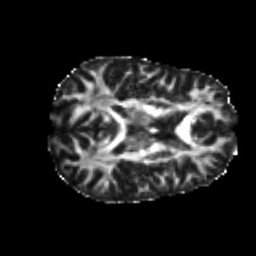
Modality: FA
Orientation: axial
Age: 25
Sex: male
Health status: healthy
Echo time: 0.074 s